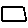
Label: square